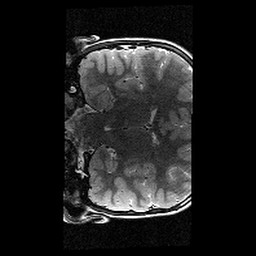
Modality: T2w
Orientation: coronal
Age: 9
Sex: female
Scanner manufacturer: siemens
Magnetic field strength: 3 T
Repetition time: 9.23 s
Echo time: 0.067 s